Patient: sex M, age 79
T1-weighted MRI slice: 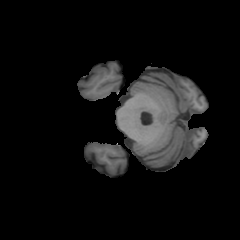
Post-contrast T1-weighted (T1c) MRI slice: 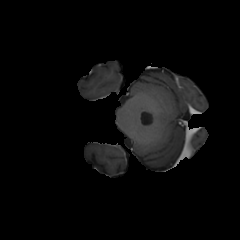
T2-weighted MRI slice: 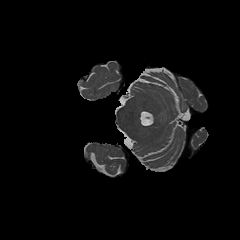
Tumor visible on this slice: no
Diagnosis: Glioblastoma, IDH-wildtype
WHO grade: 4